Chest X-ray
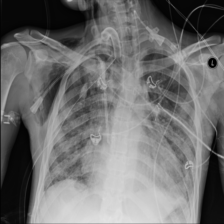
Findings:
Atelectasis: negative
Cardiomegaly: negative
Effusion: negative
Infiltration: negative
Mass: negative
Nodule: negative
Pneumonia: negative
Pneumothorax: positive
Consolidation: negative
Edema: negative
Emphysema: positive
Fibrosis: negative
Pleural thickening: negative
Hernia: negative